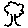
Label: tree